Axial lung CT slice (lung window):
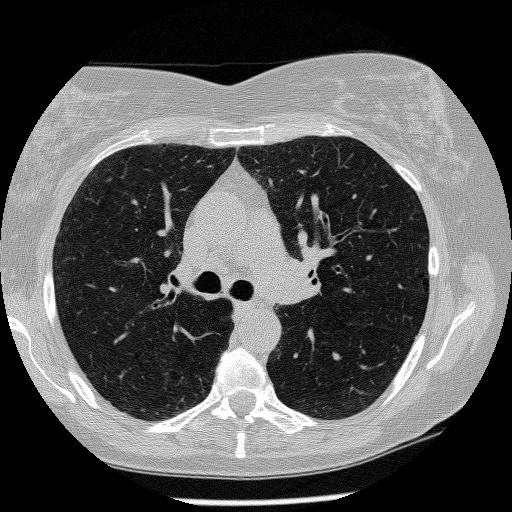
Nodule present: no